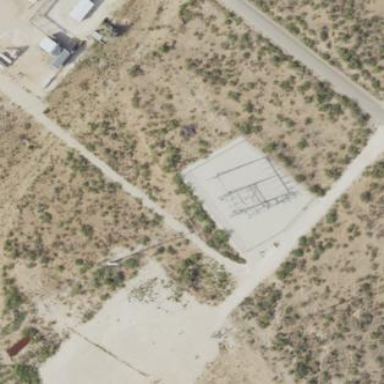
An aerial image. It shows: Outdoor power substation. The substation is at the transmission level. It is surrounded by fence.